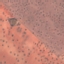
Land use / land cover: PermanentCrop